Question: I am new to angular. And I am creating a practice project. I am following <URL>.
Everything is working fine except when I try to put data annotations in my View Model the $resource.save method no more works. Without data annotations, it works fine.
Here is my code:
'''
<!DOCTYPE html>
<html ng-app="movieModule">
<head>
<meta name="viewport" charset="UTF-8" content="width=device-width, initial-scale=1">
<title>Movie Sample</title>
<link href="../Content/bootstrap.min.css" rel="stylesheet" />
<script src="../Scripts/angular.min.js"></script>
<script src="../Scripts/angular-resource.min.js"></script>
<script src="../Scripts/angular-route.min.js"></script>
<script src="../Scripts/jquery-2.1.1.min.js"></script>
<script src="../Scripts/bootstrap.min.js"></script>
<script src="../Scripts/movie-module.js"></script>
<script src="../Scripts/Category/category-controller.js"></script>
<script type="text/javascript">
$('a[data-toggle="tab"]').on('shown.bs.tab', function (e) {
var target = $(e.target).attr("href") // activated tab
});
</script>
</head>
<body>
<div class="container">
<div class="container-fluid">
<div class="well">
<ul class="nav nav-pills">
<li role="presentation" class="active"><a href="home.html" data-toggle="tab">Home</a></li>
<li role="presentation"><a href="#" data-toggle="tab">Movies</a></li>
<li role="presentation"><a href="categories.html" data-toggle="tab">Categories</a></li>
<li role="presentation"><a href="#" data-toggle="tab">Artists</a></li>
</ul>
</div>
</div>
<div class="container-fluid">
<div ng-view="">
</div>
</div>
</div>
</body>
</html>
'''
'''
<div>
<a href="create-category.html" class="btn btn-primary">
<span class="glyphicon glyphicon-plus" aria-hidden="true"></span>
</a>
</div>
<div class="panel panel-default">
<!-- Default panel contents -->
<div class="panel-heading">Categories</div>
<!-- Table -->
<table class="table">
<tr>
<th>ID
</th>
<th>Name
</th>
<th>Description
</th>
</tr>
<tr data-ng-repeat="category in categories">
<td>{{ category.id }}
</td>
<td>{{ category.name }}
</td>
<td>{{ category.description }}
</td>
</tr>
</table>
</div>
'''
'''
<div class="row">
<div class="col-md-12">
<h3>Create Category
</h3>
</div>
</div>
<!--<div class="row">-->
<div class="col-md-12">
<div class="form-group">
<label for="id">Id:</label>
<input type="text" ng-model="category.Id" class="form-control">
</div>
<div class="form-group">
<label for="name">Name:</label>
<input type="text" ng-model="category.Name" class="form-control">
</div>
<div class="form-group">
<label for="description">Description:</label>
<input type="text" ng-model="category.Description" class="form-control">
</div>
<button type="submit" class="btn btn-primary" ng-click="save(category)">Create Category</button>
</div>
'''
'''
var movieModule = angular.module('movieModule', ['ngRoute', 'ngResource']);
movieModule.config(function ($routeProvider, $locationProvider) {
$routeProvider.when('/templates/categories.html', { templateUrl: '/templates/categories.html', controller: 'categoryController' }).
when('/templates/create-category.html', { templateUrl: '/templates/create-category.html', controller: 'categoryController' });
$locationProvider.html5Mode(true);
});
'''
'''
movieModule.controller('categoryController', function ($scope, $resource, $location) {
$scope.categories = $resource('/api/Category').query();
$scope.save = function (category) {
$scope.errors = [];
$resource('/api/Category').save(category).$promise.then(
function () { $location.url('templates/categories.html'); },
function (response) {
$scope.errors = response.data;
});
}
});
'''
'''
public class CategoryVM
{
[Required(ErrorMessage="Is is required.")]
public int Id { get; set; }
public string Name { get; set; }
public string Description { get; set; }
}
'''
The problem is '[Required(ErrorMessage="Is is required.")]'. Everything works fine without '[Required(ErrorMessage="Is is required.")]'but the moment I put '[Required(ErrorMessage="Is is required.")]' it starts giving error:
Here is the snapshot of the error:

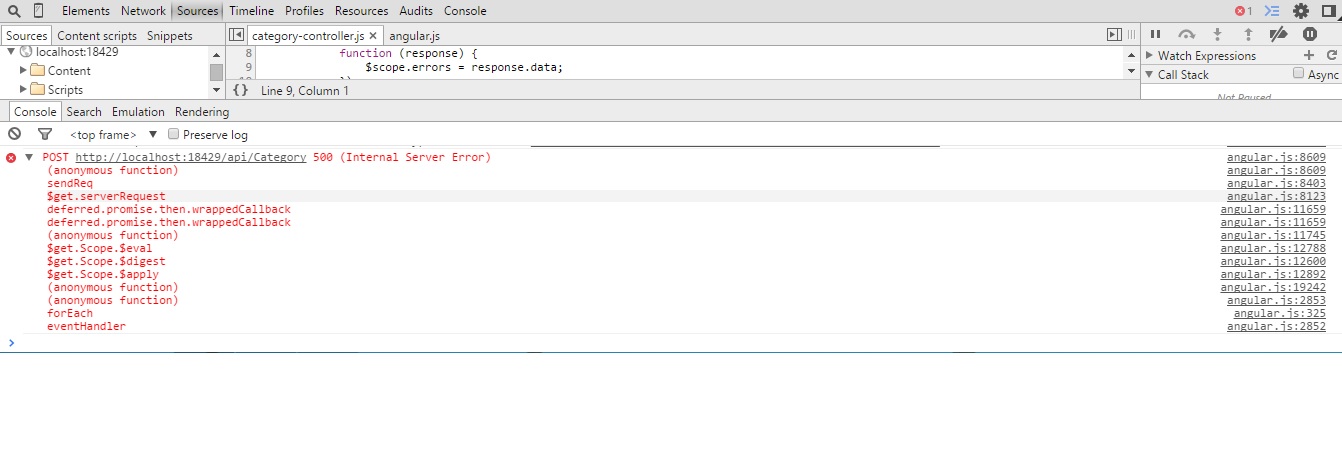
Answer: Try not to put the [Required] attribute on the Id.
It should work if you put data annotations on your other properties.
[Required] to a value type (int) will cause a 500 error
(string is not a value type)